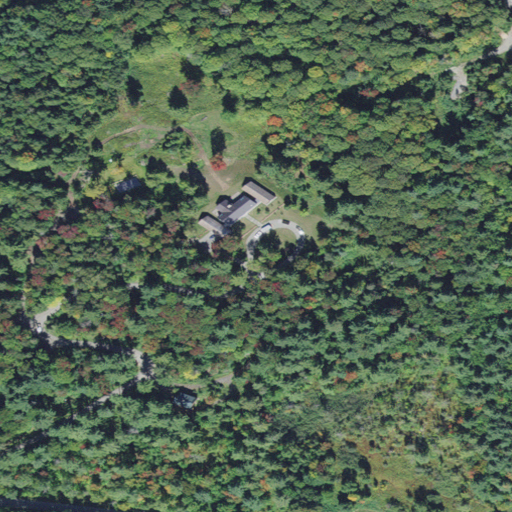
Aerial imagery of mountain in Vermont named Sunset Hill containing mixed forest, evergreen forest, deciduous forest, open development, low intensity development, and pasture